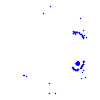
Particle: pion